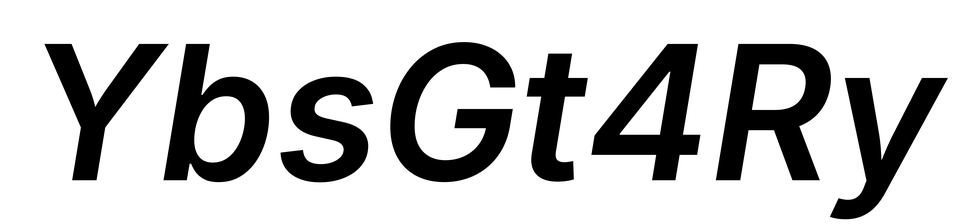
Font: Inter-Italic_SemiBold_Italic